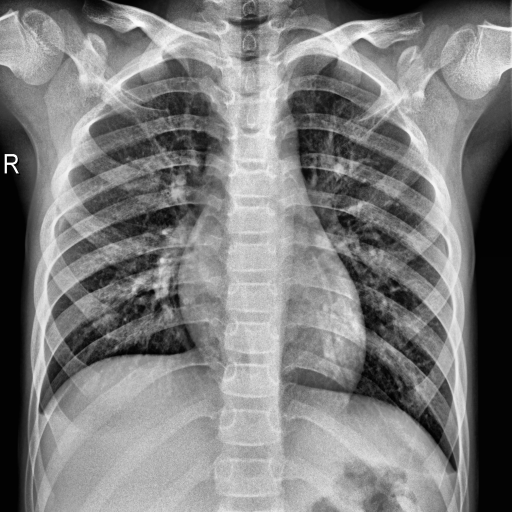
Finding: NORMAL